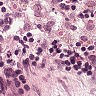
Metastatic tissue present: no